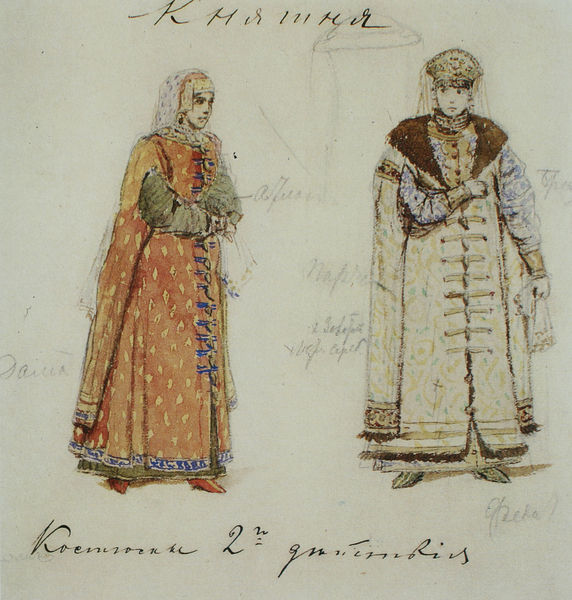
Titel: Tscharodejka, Die Zauberin
Künstler: Viktor Michajlowitsch Wasnetsow
Standort: Moskau
Institution: Bachruschin-Museum
Schlagwörter: blau, mann, schatten, umhang, frauen, grün, braun, bunt, frankreich, frau, hut, kleid, orange, skizze, zeichnung, dame, rot, schleier, tuch, haube, mode, muster, mützen, kleidung, kragen, pelz, kostüm, mantel, schnüre, stoff, saum, bühne, krone, rosa, kopfbedeckung, farbig, schrift, zwei, schuhe, russland, bordüre, weiblich, kopftuch, knöpfe, knopfleiste, text, tupfen, beschriftung, mäntel, volk, koloriert, entwurf, stift, tracht, flecken, schuhspitzen, taschentuch, pelzkragen, männlich, kostüme, tiara, grpn, zarin, kopfschmuck, getupft, handschrift, verschluss, beschreibung, zar, schnallen, russisch, zeichnungen, zeichung, untergewand, coloriert, unterkleid, pelzbesatz, riegel, kyrillisch, stoffmuster, volkstracht, bühnenkleidung, knebelknöpfe, köstüme, modezeichnung